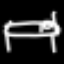
Label: bed